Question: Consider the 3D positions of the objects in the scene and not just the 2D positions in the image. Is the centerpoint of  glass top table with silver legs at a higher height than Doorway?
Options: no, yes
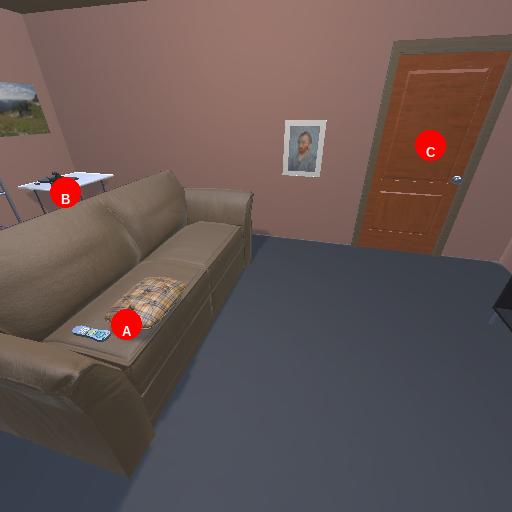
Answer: no